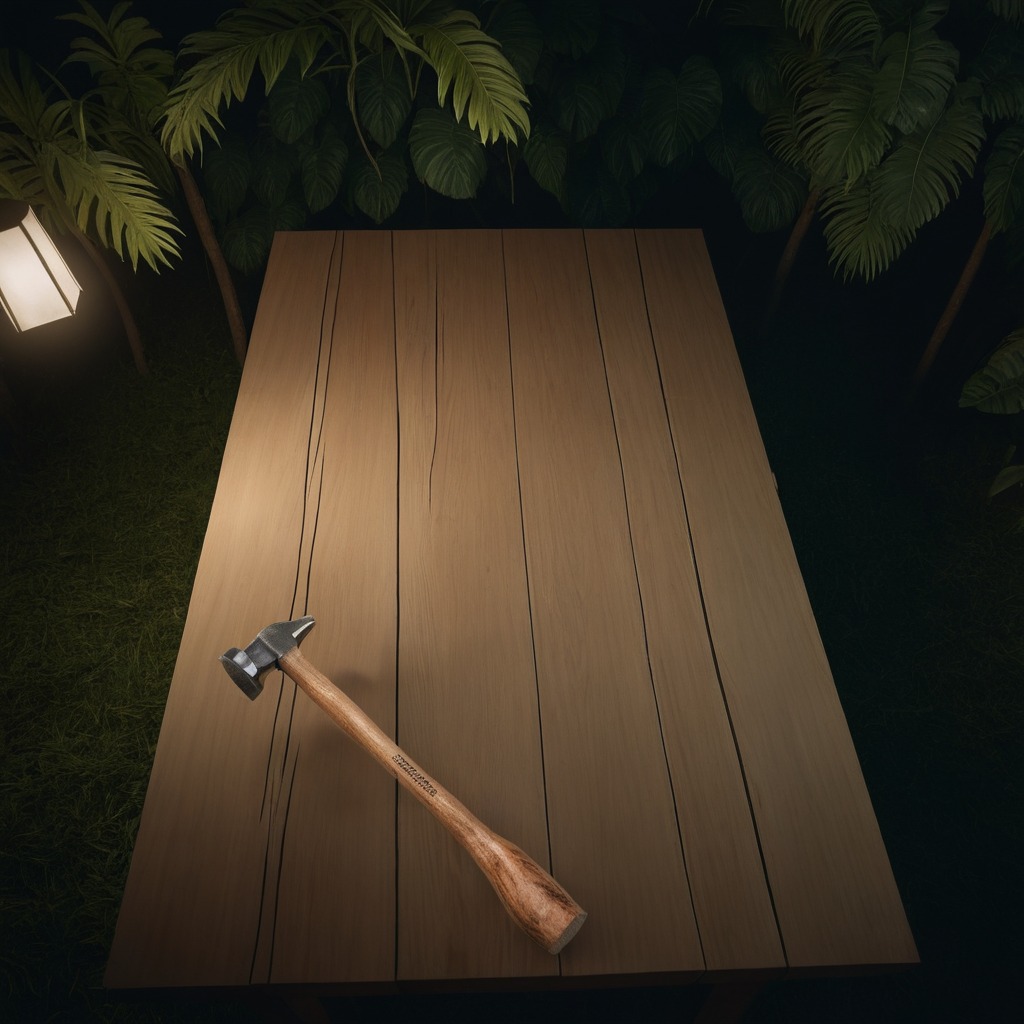
A hammer is lying on the wooden table.